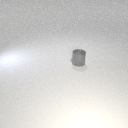
small gray metal cylinder